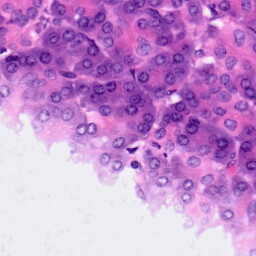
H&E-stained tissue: Pancreatic